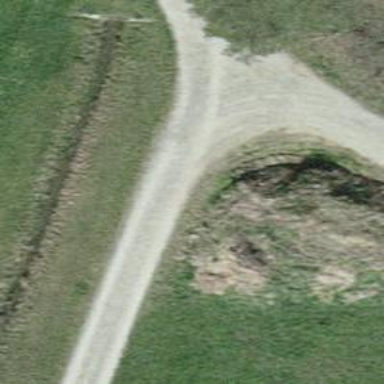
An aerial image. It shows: Track with pebblestone surface graded as grade3.